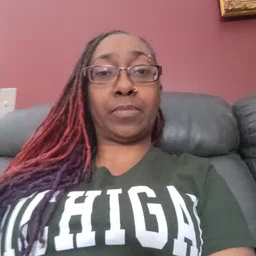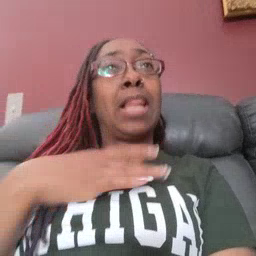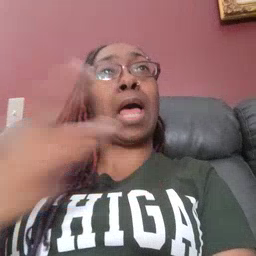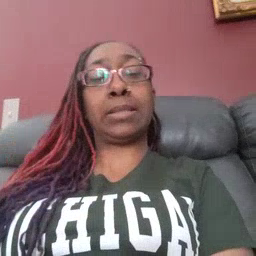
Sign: like